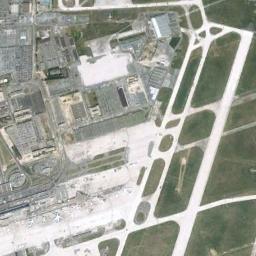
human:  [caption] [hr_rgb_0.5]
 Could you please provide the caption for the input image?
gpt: The airport was built in the middle of lush vegetation .

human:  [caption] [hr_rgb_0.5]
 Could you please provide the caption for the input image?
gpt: An airport with some staggered runways and buildings on the lawn and some planes parked on the airport .

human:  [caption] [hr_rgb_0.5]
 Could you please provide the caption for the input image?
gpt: There is an airport next to many buildings .

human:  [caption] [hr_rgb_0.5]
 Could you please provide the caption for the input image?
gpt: A complex airport with many runways and buildings is next to a residential area .

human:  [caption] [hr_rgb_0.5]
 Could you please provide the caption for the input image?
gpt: The buildings cluster on one side of the airport .